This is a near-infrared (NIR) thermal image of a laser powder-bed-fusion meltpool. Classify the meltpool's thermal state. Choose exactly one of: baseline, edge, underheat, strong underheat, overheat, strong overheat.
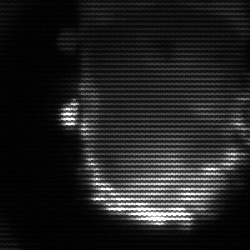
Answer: baseline